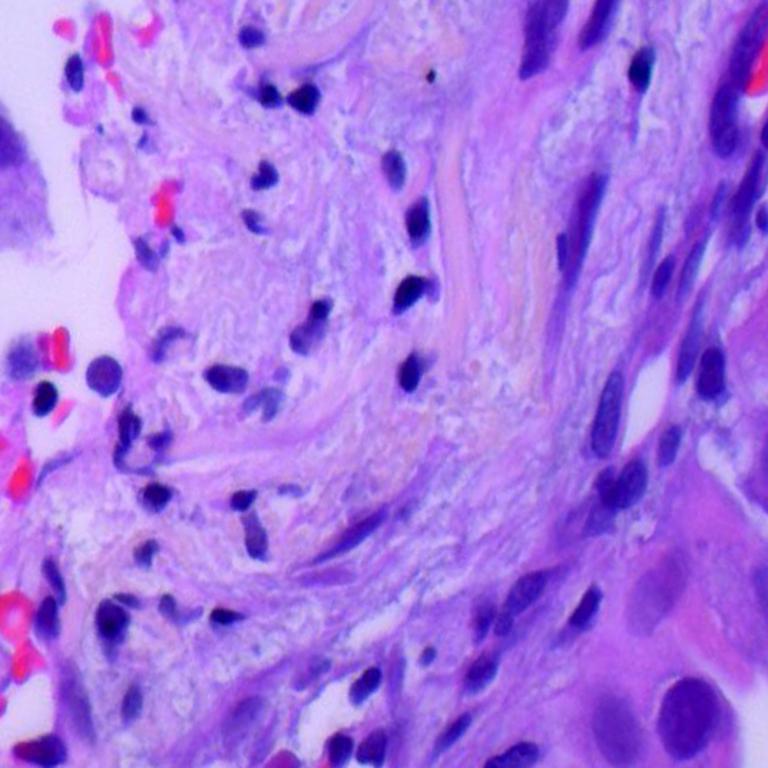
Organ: lung
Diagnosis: adenocarcinomas